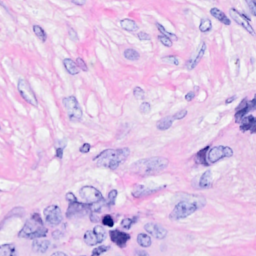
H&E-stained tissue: Breast